Interaction volume radius: 5 \u00c5
Interaction volume height: 25 \u00c5
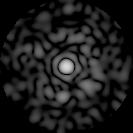
Disorder parameter: 0.8534